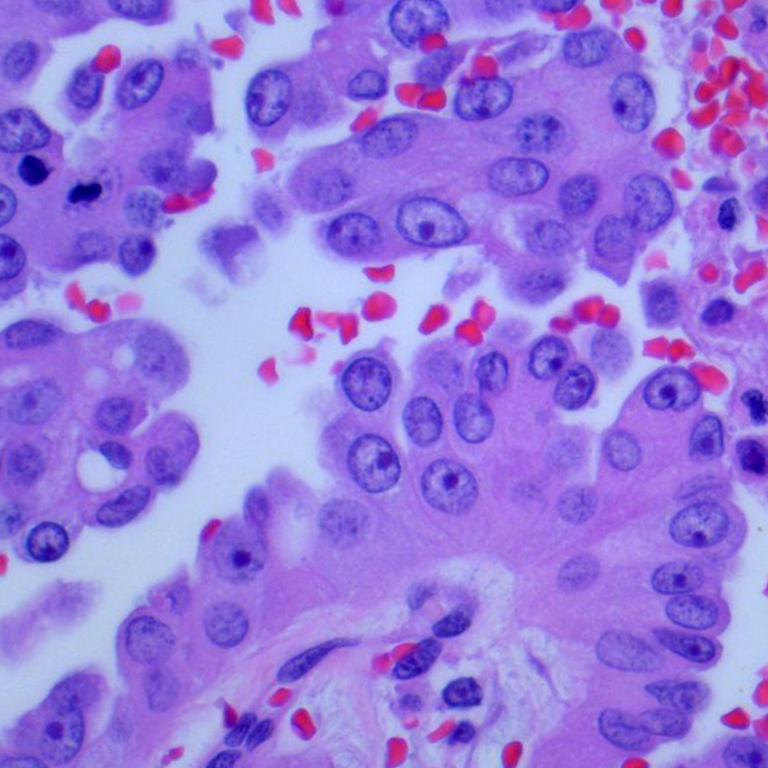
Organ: lung
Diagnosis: adenocarcinomas